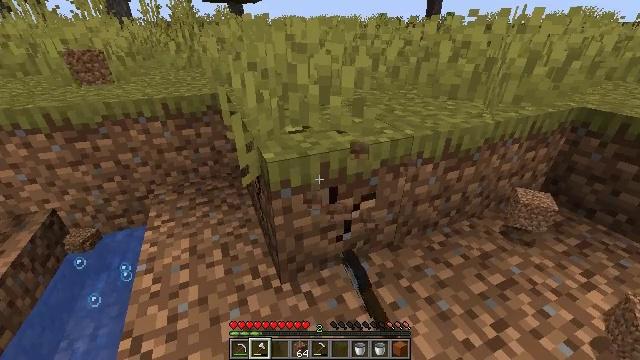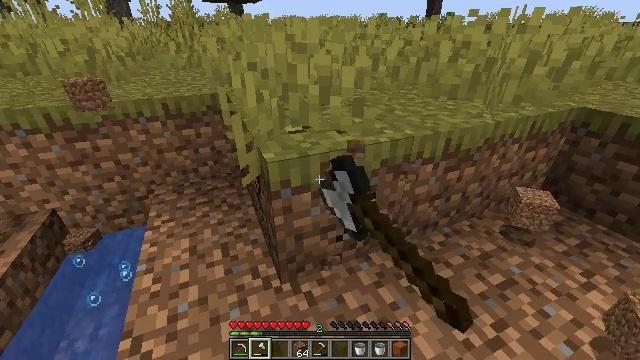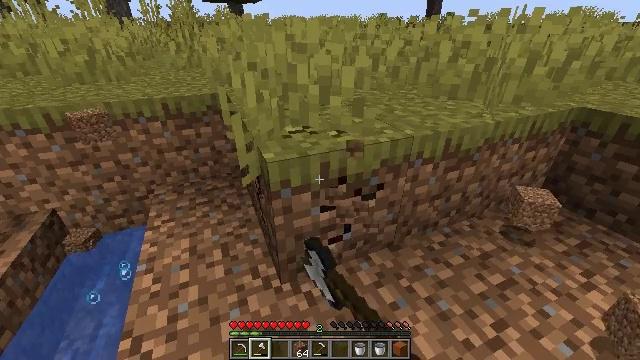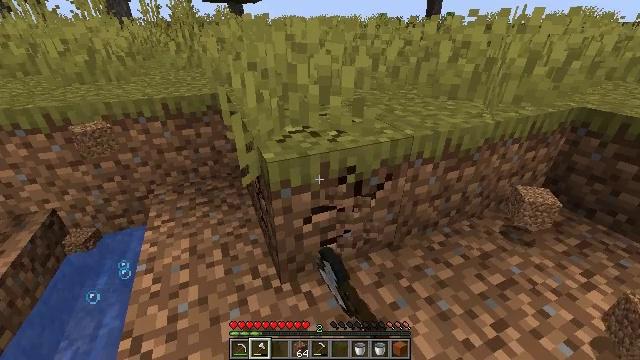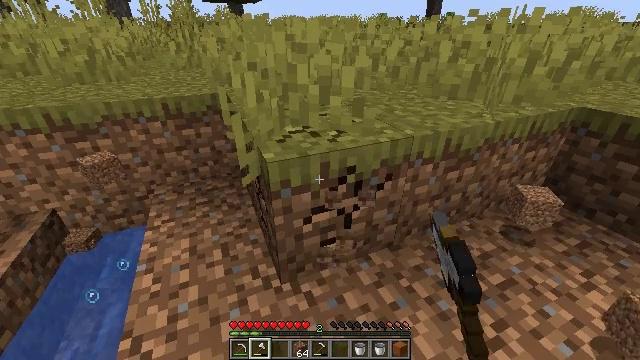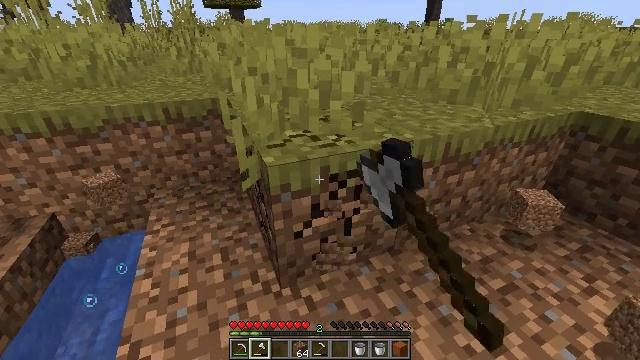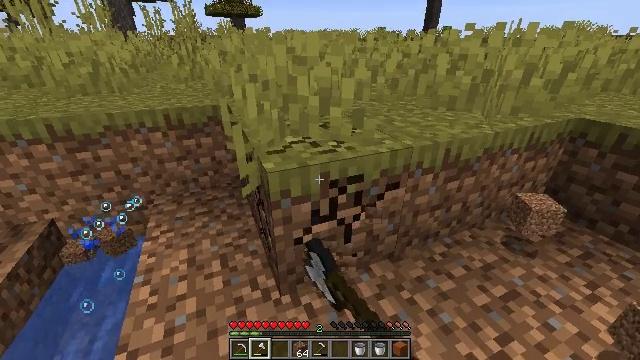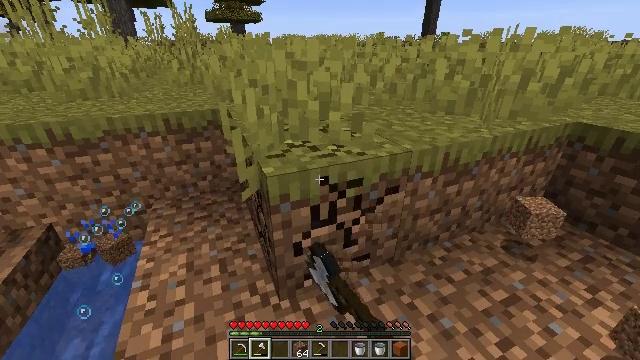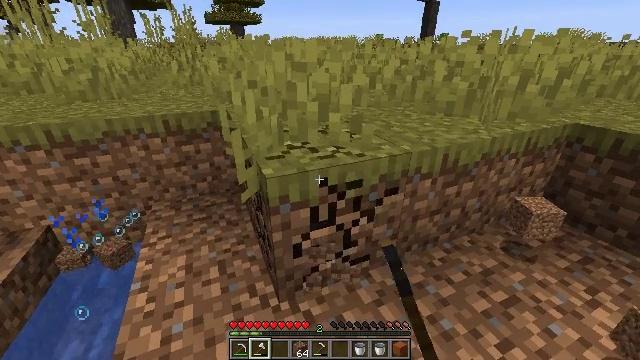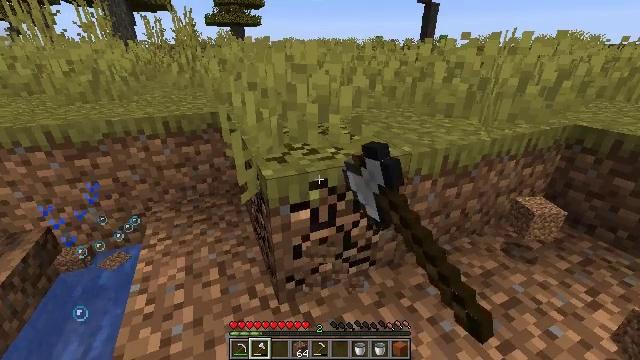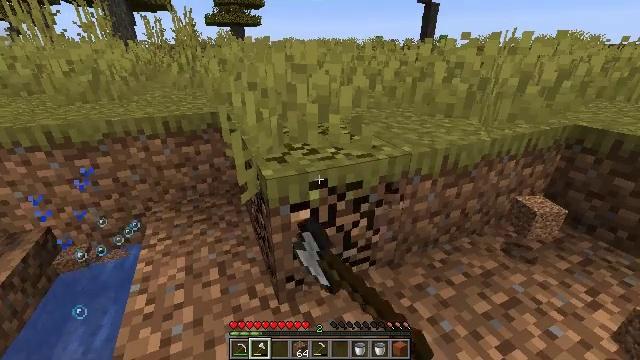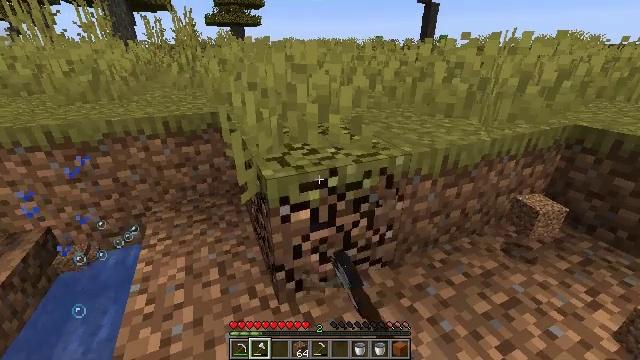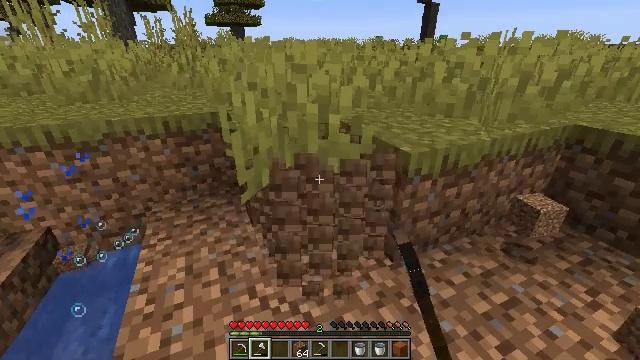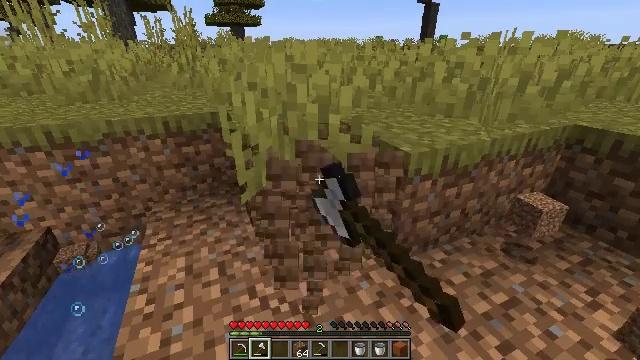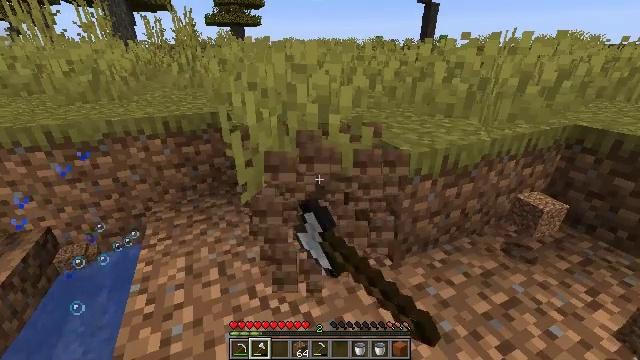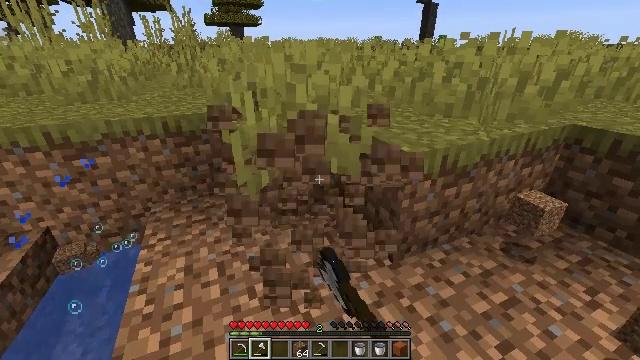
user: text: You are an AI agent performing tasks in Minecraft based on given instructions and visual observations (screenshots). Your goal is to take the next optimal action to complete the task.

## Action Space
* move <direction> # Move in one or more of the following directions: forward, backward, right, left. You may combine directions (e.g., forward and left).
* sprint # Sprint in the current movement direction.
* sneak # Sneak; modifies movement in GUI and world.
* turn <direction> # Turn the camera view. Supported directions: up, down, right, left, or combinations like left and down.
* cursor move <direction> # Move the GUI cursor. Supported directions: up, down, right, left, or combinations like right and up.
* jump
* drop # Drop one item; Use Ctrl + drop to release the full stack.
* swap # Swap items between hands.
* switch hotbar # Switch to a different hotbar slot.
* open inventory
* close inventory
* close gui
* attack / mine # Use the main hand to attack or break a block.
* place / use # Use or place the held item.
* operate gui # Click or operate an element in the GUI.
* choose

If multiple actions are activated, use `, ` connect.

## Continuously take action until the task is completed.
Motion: motion action
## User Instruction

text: Mine grass block from the ground.
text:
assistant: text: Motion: attack / mine
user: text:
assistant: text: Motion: attack / mine
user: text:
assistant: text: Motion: attack / mine
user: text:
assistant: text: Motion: attack / mine
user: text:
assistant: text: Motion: attack / mine
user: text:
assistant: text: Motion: turn up, attack / mine
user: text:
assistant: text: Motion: attack / mine
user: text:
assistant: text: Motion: attack / mine
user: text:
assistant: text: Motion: attack / mine
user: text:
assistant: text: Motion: attack / mine
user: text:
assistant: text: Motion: attack / mine
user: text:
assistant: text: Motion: attack / mine
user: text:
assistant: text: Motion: attack / mine
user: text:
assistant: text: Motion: attack / mine
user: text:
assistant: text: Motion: attack / mine
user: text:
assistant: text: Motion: attack / mine
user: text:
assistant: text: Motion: attack / mine
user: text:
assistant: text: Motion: attack / mine
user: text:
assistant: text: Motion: attack / mine
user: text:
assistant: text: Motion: attack / mine
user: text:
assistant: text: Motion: attack / mine
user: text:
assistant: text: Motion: attack / mine
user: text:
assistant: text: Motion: attack / mine
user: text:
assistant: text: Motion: attack / mine
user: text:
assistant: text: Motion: attack / mine
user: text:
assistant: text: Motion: attack / mine
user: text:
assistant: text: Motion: attack / mine
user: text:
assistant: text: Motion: attack / mine
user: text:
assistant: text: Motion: attack / mine
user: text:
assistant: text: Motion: attack / mine